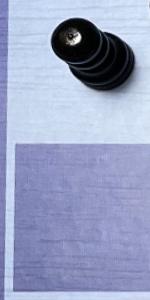
Label: Empty